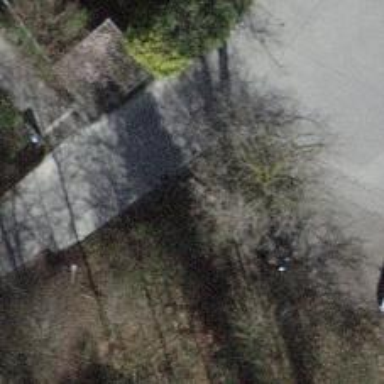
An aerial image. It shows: Red bench.